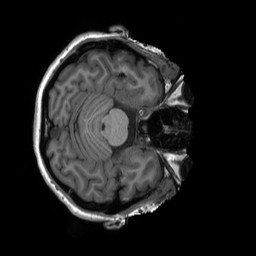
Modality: T1w
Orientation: axial
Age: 26
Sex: female
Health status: healthy
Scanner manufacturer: siemens
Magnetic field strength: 3 T
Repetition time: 2.3 s
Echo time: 0.00229 s